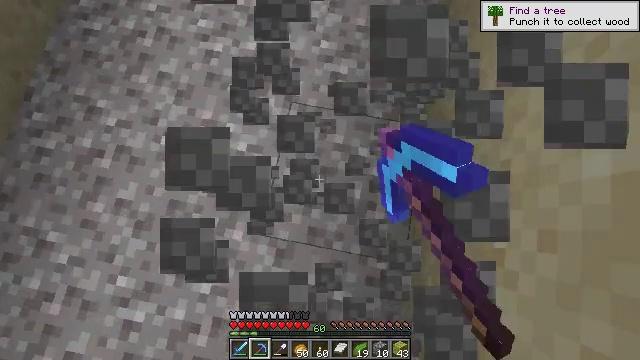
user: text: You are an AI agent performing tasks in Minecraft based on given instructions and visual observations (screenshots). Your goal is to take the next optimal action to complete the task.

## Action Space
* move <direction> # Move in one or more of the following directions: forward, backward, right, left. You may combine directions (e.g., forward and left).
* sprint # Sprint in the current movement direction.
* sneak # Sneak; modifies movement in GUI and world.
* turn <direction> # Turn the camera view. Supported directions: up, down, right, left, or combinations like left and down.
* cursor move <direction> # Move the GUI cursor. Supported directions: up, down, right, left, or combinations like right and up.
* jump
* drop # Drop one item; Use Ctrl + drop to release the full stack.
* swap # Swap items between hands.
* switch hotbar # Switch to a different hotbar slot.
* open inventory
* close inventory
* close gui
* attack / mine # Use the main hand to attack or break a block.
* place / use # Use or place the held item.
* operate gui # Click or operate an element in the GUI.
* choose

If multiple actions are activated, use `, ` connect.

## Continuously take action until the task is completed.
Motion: motion action
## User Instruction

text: Gather materials such as cobblestone.
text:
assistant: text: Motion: attack / mine